Question: '''
<ul>
<li class="first"><a href="#">Modify search</a>
</li>
<li><a href="#">For <span>Select</span><span style="float:right; padding-right:10px;">V</span></a>
<ul> <span><a href="#">Girlfriend</a></span> <span><a href="#">Boyfriend</a></span> <span><a href="#">Husband</a></span> <span><a href="#">Wife</a></span>
<span class="cl"></span> <span><a href="#">Mother</a></span> <span><a href="#">Father</a></span> <span><a href="#">Daughter</a></span> <span><a href="#">Son</a></span>
<span class="cl"></span> <span><a href="#">Friend (M)</a></span> <span><a href="#">Friend (F)</a></span> <span><a href="#">Colleague (M)</a></span> <span><a href="#">Colleague (F)</a></span>
<span class="cl"></span> <span><a href="#">Nephew</a></span> <span><a href="#">Niece</a></span> <span><a href="#">Aunt</a></span> <span><a href="#">Uncle</a></span>
<span class="cl"></span>
</ul>
</li>
</ul>
'''
What i am trying to do is whenever i select any value it must be highlighted and it should be shown in the filter.
For example if i select girlfriend the For : select should look like For : girlfriend
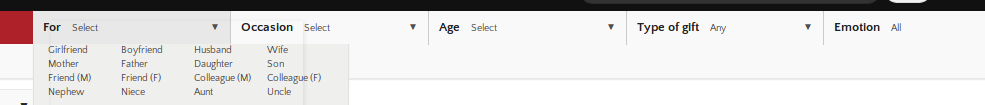
Answer: Let me guess that the 'Select' text has the 'id' 'select_id';
'''
$('ul span').click(function(){
$("#select_id").html($(this).html);
});
'''